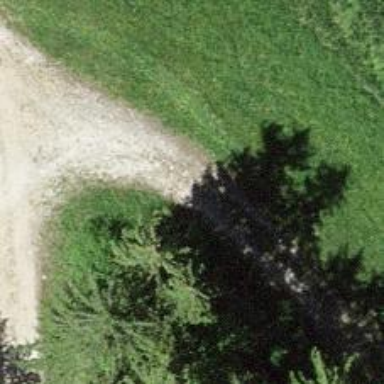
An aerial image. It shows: Track road with grade4 tracktype.